Interaction volume radius: 10 \u00c5
Interaction volume height: 10 \u00c5
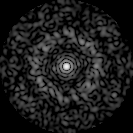
Disorder parameter: 0.8546